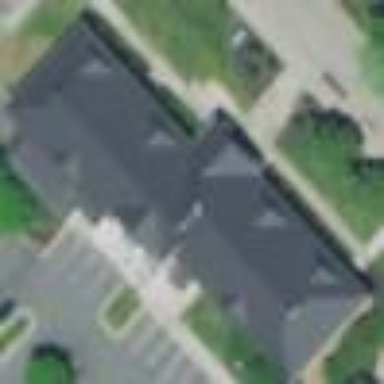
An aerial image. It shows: Police building.